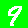
Digit: 9